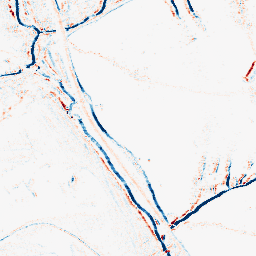
Category: morphological
Decomposition family: morphological_rect
Decomposition parameters: operation: average
width: 5
height: 3
Upsampling method: edge_directed
Upsampling parameters: scale: 4
Upsampling scale: 4